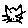
Label: cat